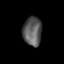
Tissue: lung
Cell type: Epithelial cells
Senescence score: 0.2167
Nuclear area (px): 536
Mean DAPI intensity: 88.866